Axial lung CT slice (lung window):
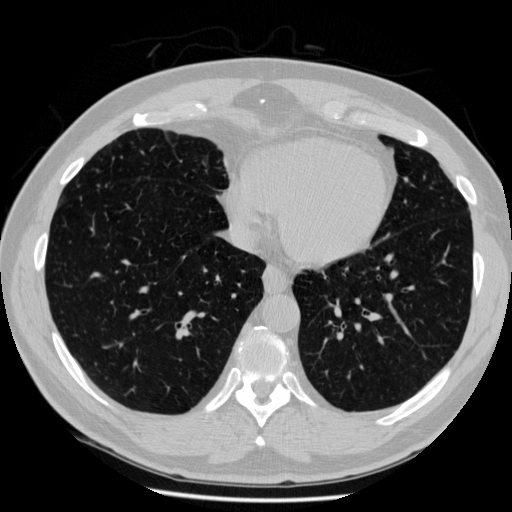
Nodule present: no